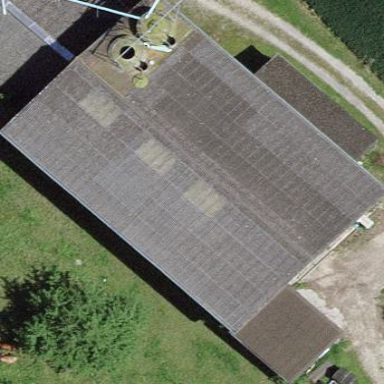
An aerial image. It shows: Farm auxiliary building.